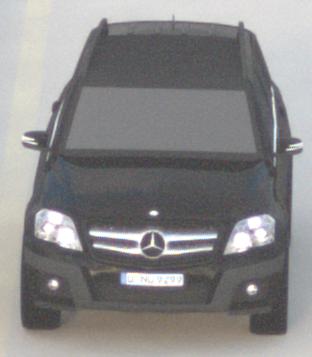
Make: Mercedes-Benz
Model: GLK 280
Detailed model: GLK-Class (204)
Model produced from: 2008/10
Model produced until: 2009/04
Doors: 5
Color: black
Road condition: dry road
Daytime: sunrise or sunset
Contrast: low contrast